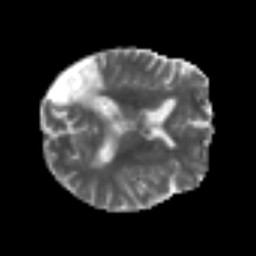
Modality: MD
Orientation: axial
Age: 49
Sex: female
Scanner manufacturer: siemens
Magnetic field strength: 3 T
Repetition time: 6.1 s
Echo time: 0.101 s